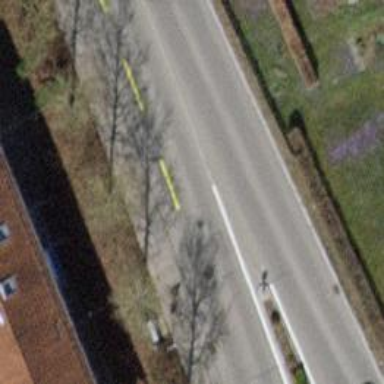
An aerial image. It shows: Tertiary road with asphalt surface and designated lane for cycling on both sides.